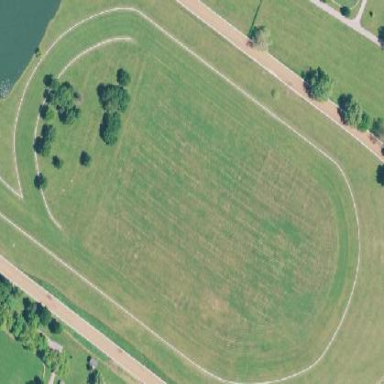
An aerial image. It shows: Track on leisure land used for horse racing.